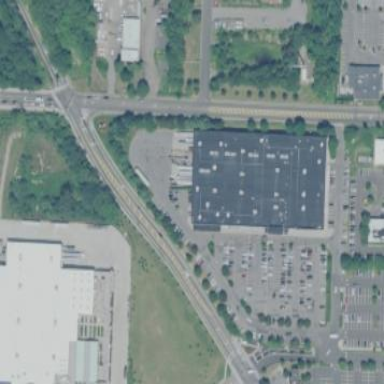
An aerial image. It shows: Supermarket building.